Field crop: tomato
Growth stage: 1
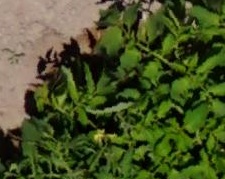
Species: tomato